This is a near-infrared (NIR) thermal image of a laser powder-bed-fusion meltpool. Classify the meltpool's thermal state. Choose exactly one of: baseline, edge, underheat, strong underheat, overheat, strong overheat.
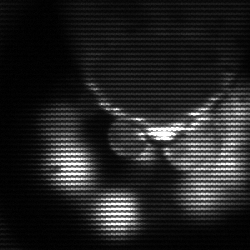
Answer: edge